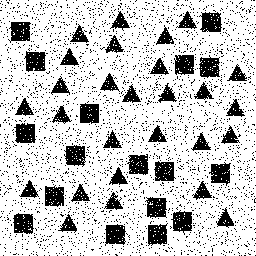
Squares: 17
Triangles: 27
Stars: 0
Total shapes: 44